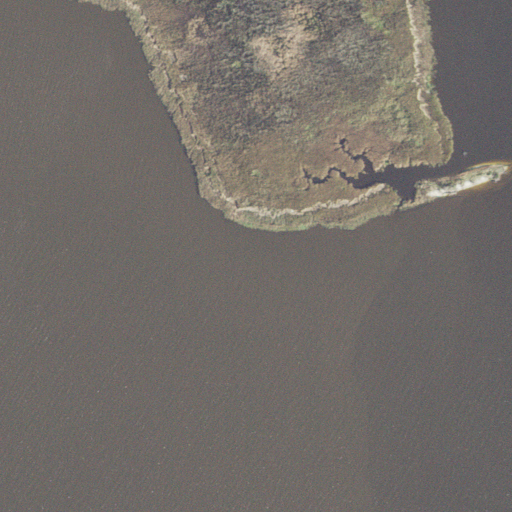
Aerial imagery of cape in North Carolina named McCotter Point containing open water and herbaceous wetlands